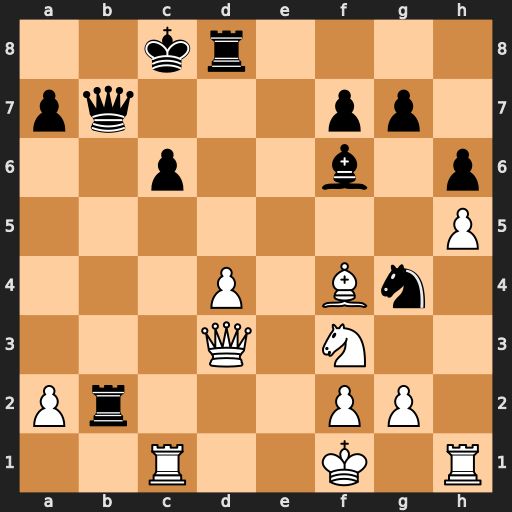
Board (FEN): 2kr4/pq3pp1/2p2b1p/7P/3P1Bn1/3Q1N2/Pr3PP1/2R2K1R
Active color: w
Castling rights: -
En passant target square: -
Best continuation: Qf5+ Qd7 Rxc6+ Kb7 Rc7+ Qxc7 Bxc7